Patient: sex F, age 63
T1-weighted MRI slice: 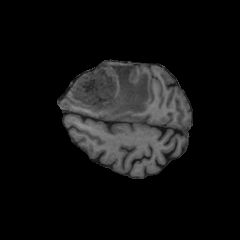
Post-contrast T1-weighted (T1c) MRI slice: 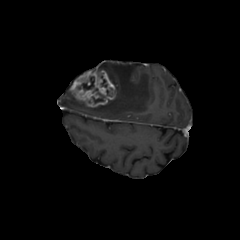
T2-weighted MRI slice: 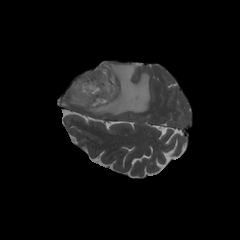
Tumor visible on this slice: yes
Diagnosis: Glioblastoma, IDH-wildtype
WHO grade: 4